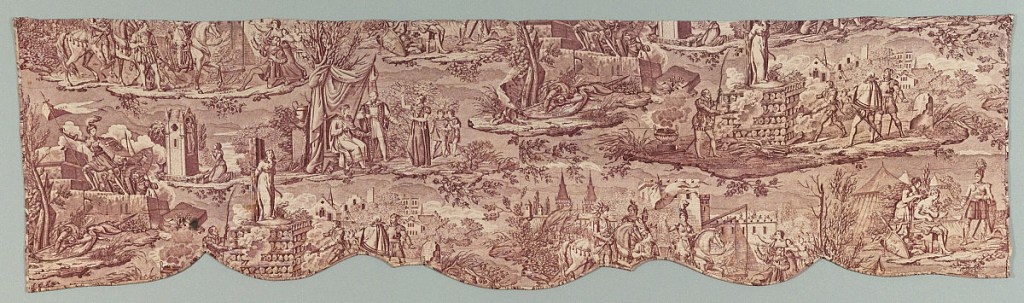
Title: Jeanne d'Arc
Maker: Francois Kettinger et fils
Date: ca. 1825
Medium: cotton, lined with linen Technique: printed by engraved copper roller on plain weave
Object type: Valances
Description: Design is in reddish purple on white ground.